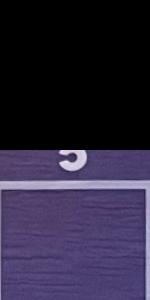
Label: Empty